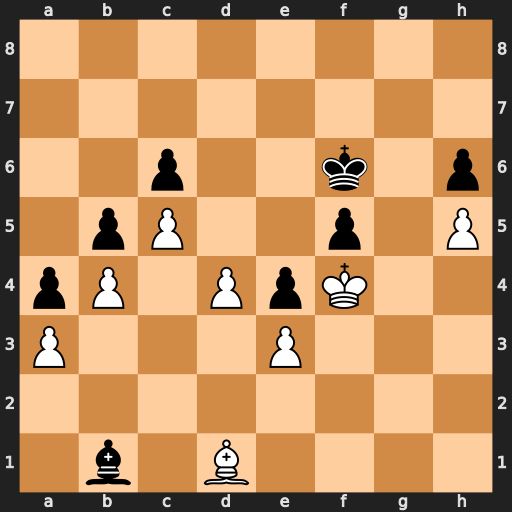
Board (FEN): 8/8/2p2k1p/1pP2p1P/pP1PpK2/P3P3/8/1b1B4
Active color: w
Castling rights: -
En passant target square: -
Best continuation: d5 cxd5 c6 Ke6 c7 Kd7 Kxf5 Kxc7 Kg6